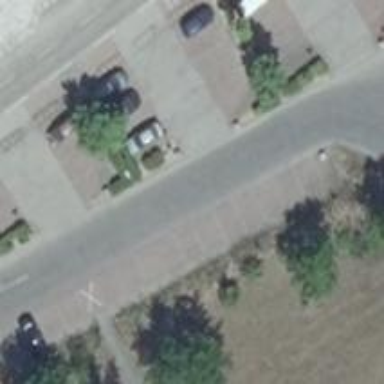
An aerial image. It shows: Parking aisle designated as service road.